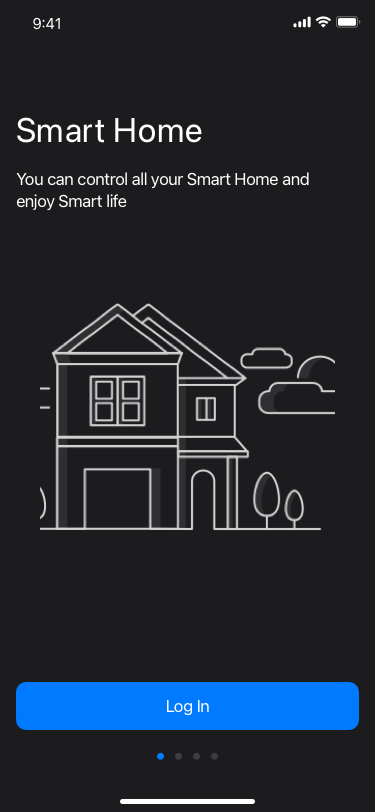
Text in this UI design:
You can control all your Smart Home and enjoy Smart life